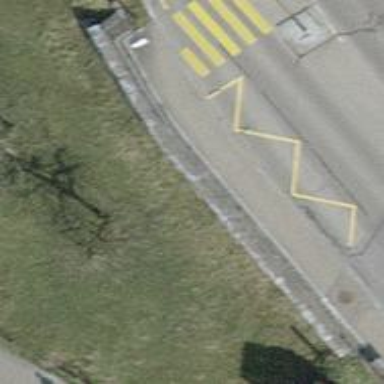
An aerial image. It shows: Asphalt sidewalk along the footway.